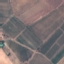
Land use / land cover class: PermanentCrop